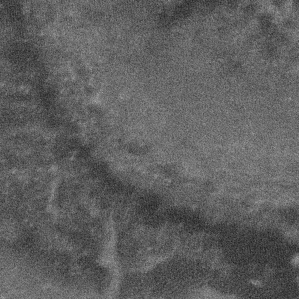
Label: frost